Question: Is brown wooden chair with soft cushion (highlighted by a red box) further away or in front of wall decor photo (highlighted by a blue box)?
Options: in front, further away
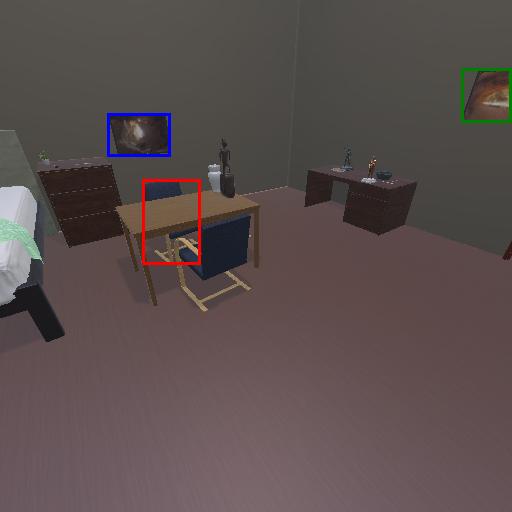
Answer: in front